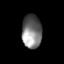
Tissue: prostate
Cell type: Myeloid cells
Senescence score: 0.7465
Nuclear area (px): 650
Mean DAPI intensity: 120.835